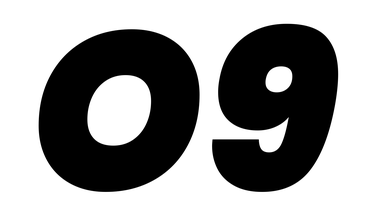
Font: Poppins-BlackItalic